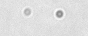
Label: camera_spot